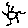
Label: sun